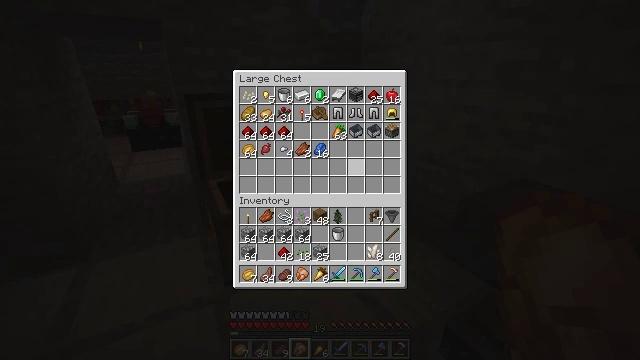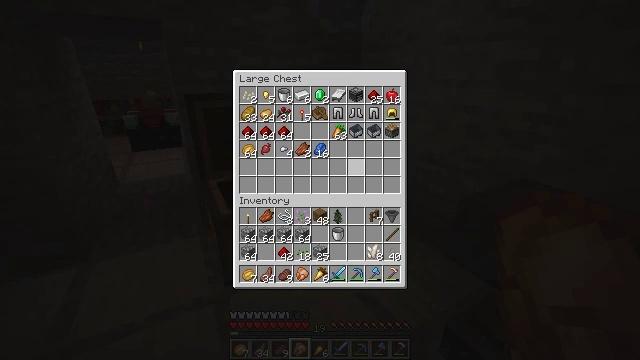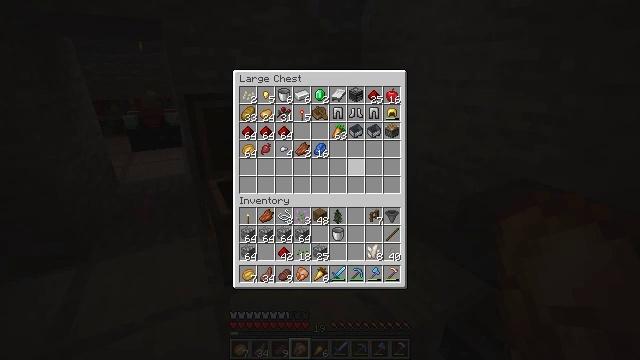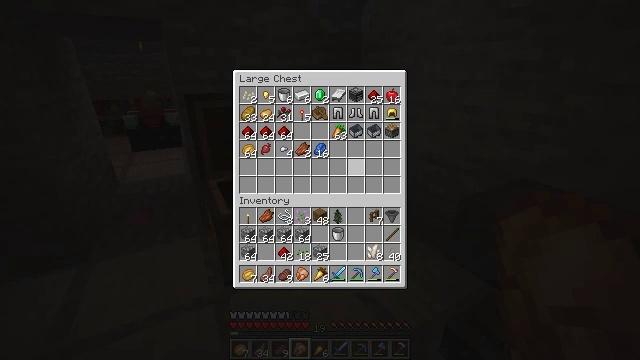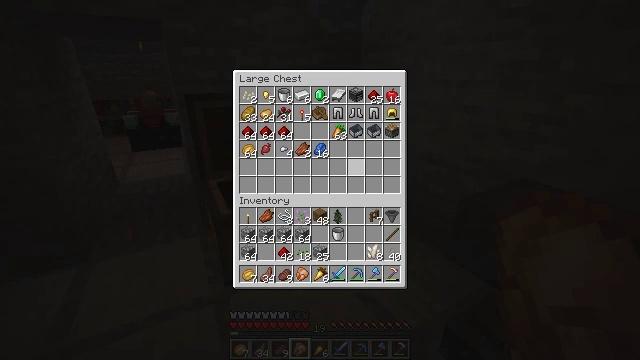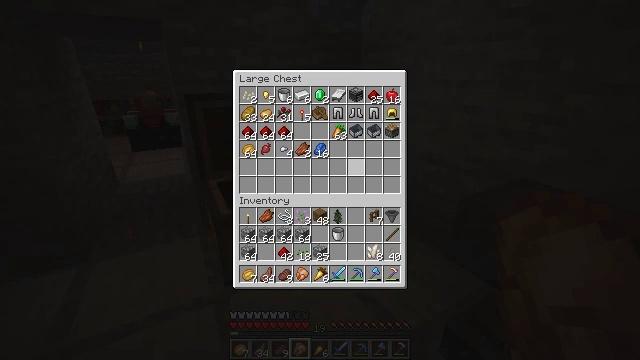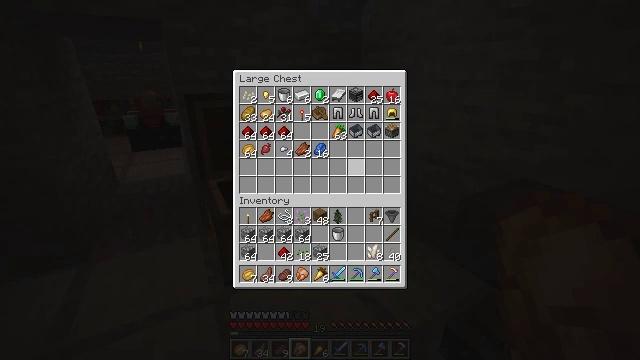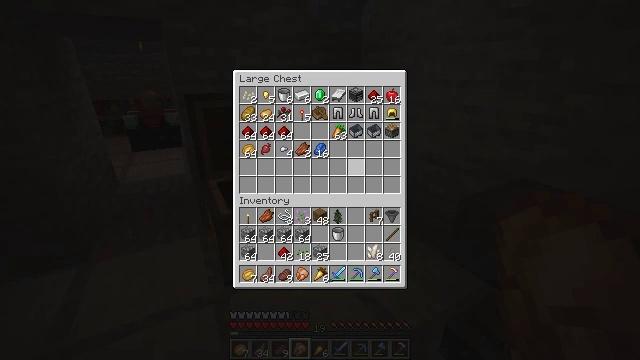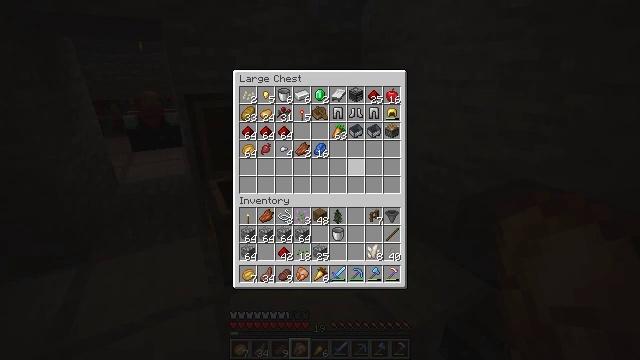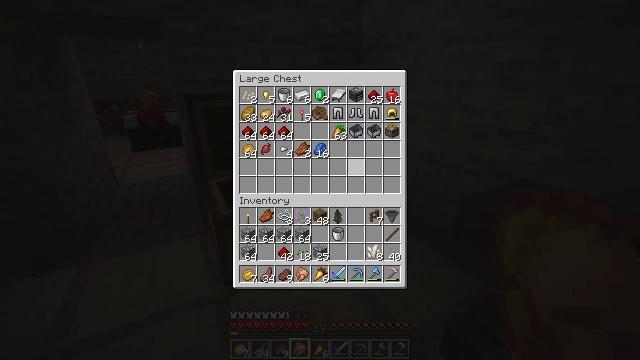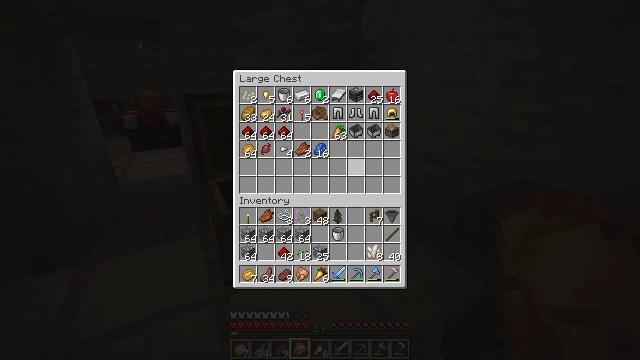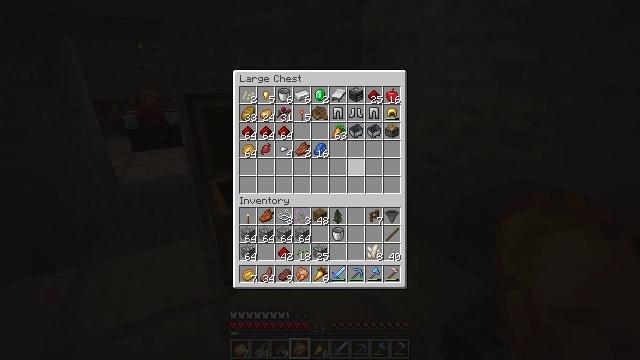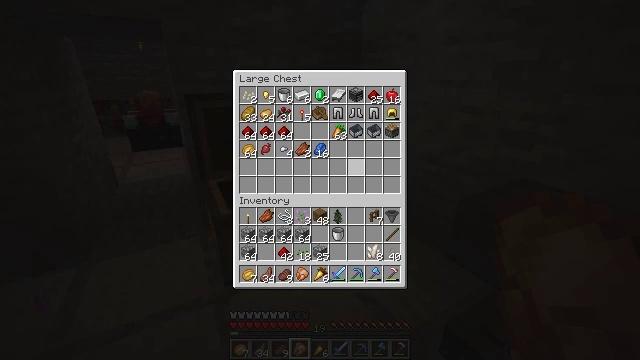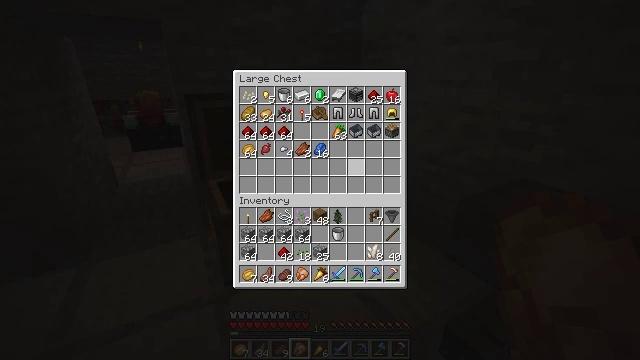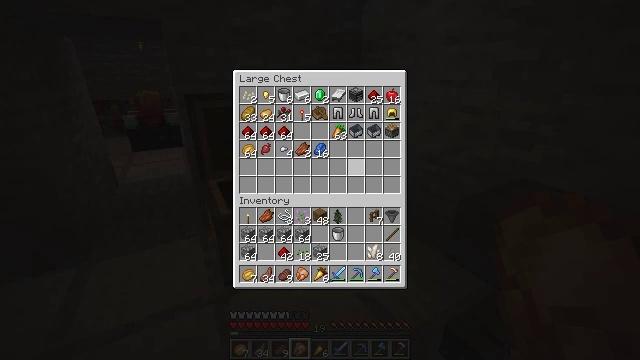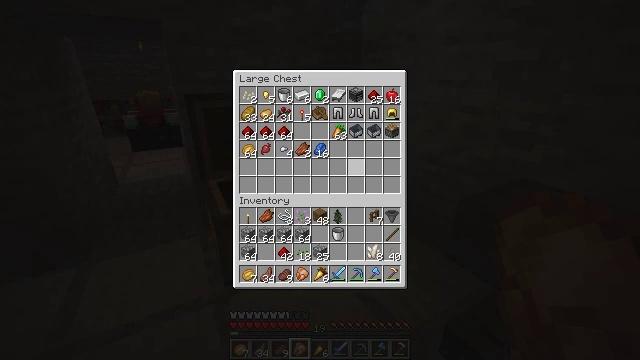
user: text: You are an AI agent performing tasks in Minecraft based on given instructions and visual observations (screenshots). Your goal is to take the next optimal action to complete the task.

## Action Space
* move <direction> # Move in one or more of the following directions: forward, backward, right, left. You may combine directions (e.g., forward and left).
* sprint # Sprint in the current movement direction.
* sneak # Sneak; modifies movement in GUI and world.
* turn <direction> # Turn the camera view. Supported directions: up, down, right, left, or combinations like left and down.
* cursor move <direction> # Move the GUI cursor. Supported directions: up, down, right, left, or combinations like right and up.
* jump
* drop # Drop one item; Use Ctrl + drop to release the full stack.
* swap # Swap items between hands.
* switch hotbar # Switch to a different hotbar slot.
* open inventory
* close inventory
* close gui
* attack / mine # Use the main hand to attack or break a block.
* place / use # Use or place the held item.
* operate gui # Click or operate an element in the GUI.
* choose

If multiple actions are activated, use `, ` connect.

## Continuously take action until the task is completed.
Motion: motion action
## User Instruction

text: Gather wheat by left-clicking on it.
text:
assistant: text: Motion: no_op
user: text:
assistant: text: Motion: no_op
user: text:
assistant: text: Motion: no_op
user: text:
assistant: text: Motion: no_op
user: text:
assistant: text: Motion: no_op
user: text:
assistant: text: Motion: no_op
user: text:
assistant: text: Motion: no_op
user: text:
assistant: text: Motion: no_op
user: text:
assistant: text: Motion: no_op
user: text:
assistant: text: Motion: no_op
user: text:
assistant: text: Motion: no_op
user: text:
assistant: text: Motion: no_op
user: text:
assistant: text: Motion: no_op
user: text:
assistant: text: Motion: no_op
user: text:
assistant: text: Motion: no_op
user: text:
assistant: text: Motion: no_op
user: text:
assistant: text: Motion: no_op
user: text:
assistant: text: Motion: no_op
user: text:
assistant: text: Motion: no_op
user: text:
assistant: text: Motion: no_op
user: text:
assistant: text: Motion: no_op
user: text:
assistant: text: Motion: no_op
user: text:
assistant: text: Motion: no_op
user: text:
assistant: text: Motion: no_op
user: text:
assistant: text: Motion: no_op
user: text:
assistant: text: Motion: no_op
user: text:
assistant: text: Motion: no_op
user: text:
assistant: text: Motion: no_op
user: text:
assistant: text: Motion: no_op
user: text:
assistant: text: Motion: no_op